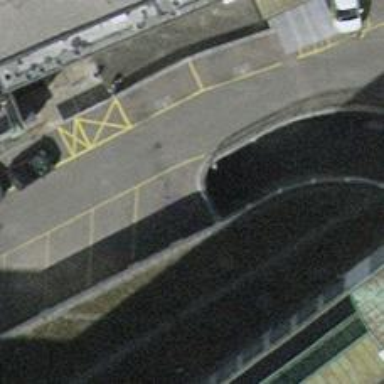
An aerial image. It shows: Parking entrance.